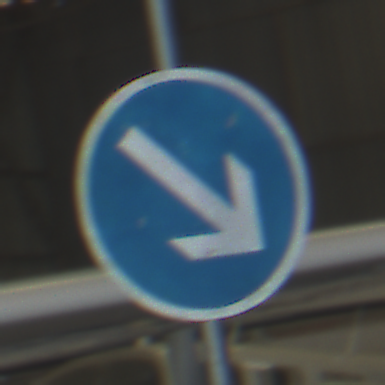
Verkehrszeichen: VorgeschriebeneVorbeifahrtRechts
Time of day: Midday
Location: Indoor (Urban)
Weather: NotSpecified
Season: NotSpecified
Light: Natural